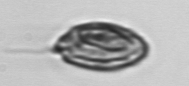
Label: Katodinium_or_Torodinium